Aerial crown-view tile of a tropical tree (Barro Colorado Island, Panama), acquired 20250414:
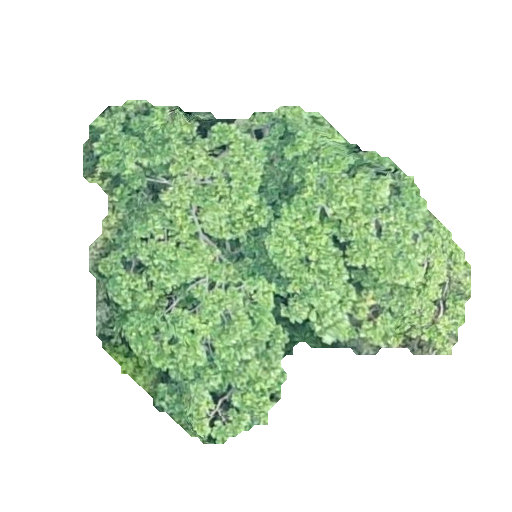
Species: Simarouba amara
GBIF accepted scientific name: Simarouba amara
Crown area: 132.539 m²